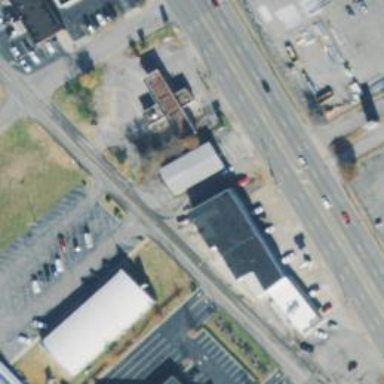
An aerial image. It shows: Building that houses car repair shop.